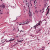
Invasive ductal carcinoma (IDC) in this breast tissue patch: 1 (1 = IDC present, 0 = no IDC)